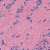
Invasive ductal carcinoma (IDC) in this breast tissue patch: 1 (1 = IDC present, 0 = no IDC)